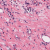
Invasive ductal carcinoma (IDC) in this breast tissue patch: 0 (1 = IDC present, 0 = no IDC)